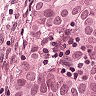
Metastatic tissue present: yes